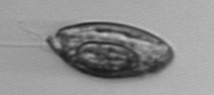
Label: Katodinium_or_Torodinium